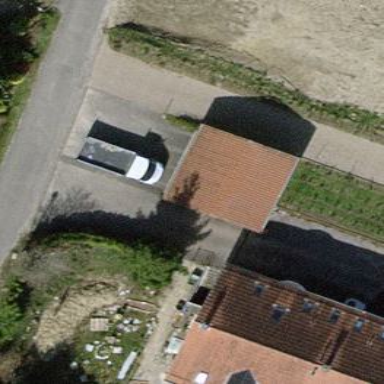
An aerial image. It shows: Garage building.